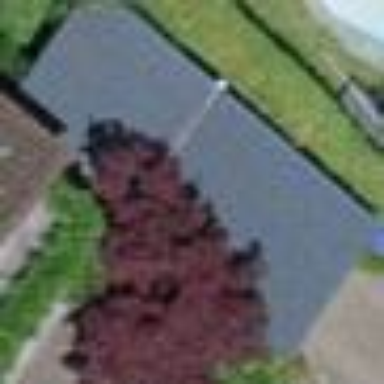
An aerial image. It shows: Garage building.